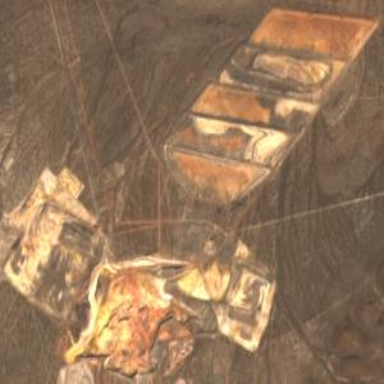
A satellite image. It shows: Industrial mine.